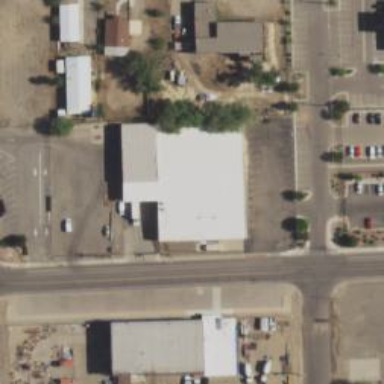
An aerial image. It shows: Building that serves as food bank.